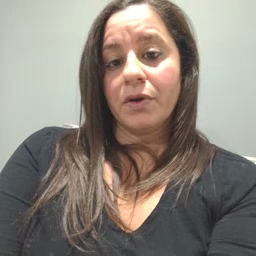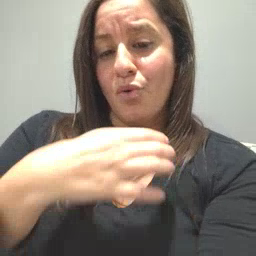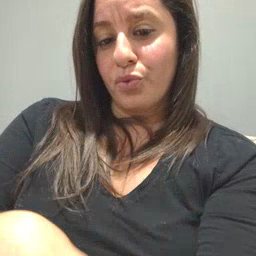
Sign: hungry